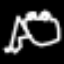
Label: frog